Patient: sex F, age 44
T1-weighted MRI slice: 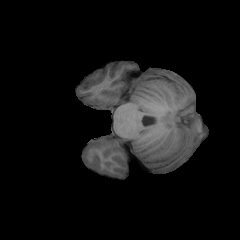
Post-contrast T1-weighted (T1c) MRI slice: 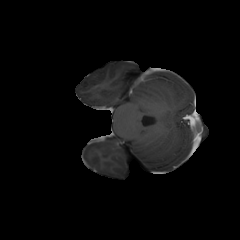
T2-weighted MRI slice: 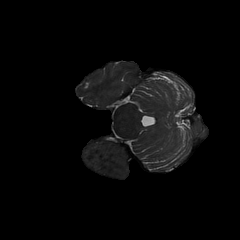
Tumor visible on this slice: no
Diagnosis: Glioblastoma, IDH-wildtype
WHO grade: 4